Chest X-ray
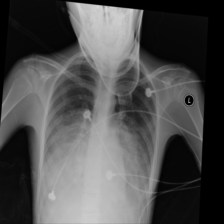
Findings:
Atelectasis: negative
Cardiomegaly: negative
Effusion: negative
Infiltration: negative
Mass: negative
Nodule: negative
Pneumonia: negative
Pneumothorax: negative
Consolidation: negative
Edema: negative
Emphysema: negative
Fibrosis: negative
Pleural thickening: negative
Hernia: negative